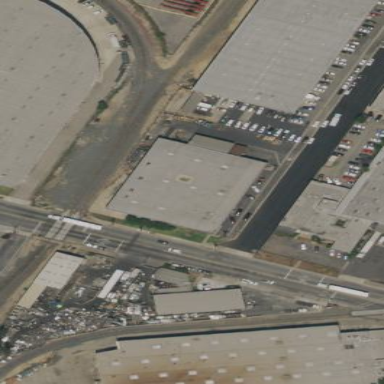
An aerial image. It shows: Industrial building.